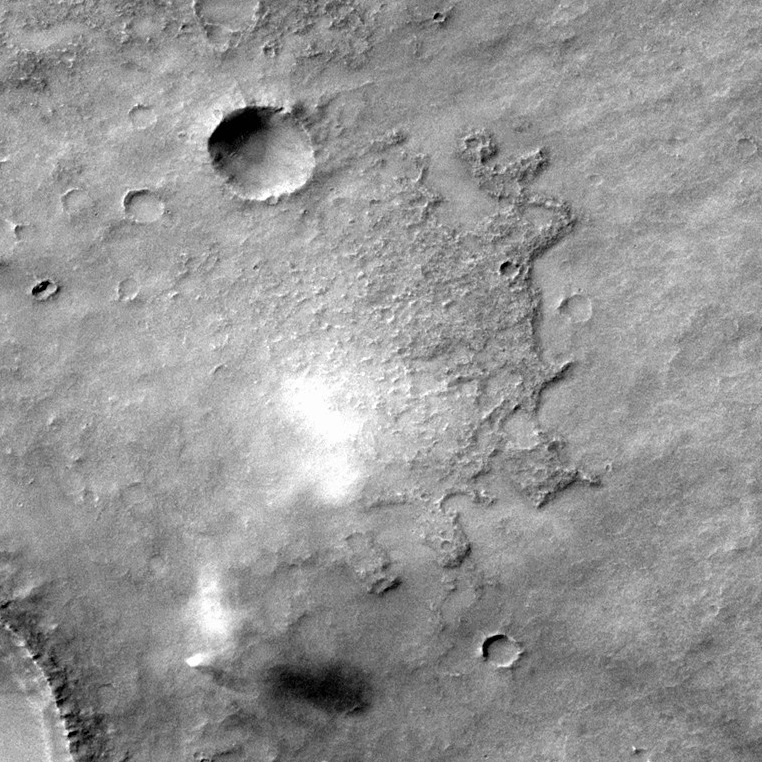
Label: dustdevil